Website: slack
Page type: payment
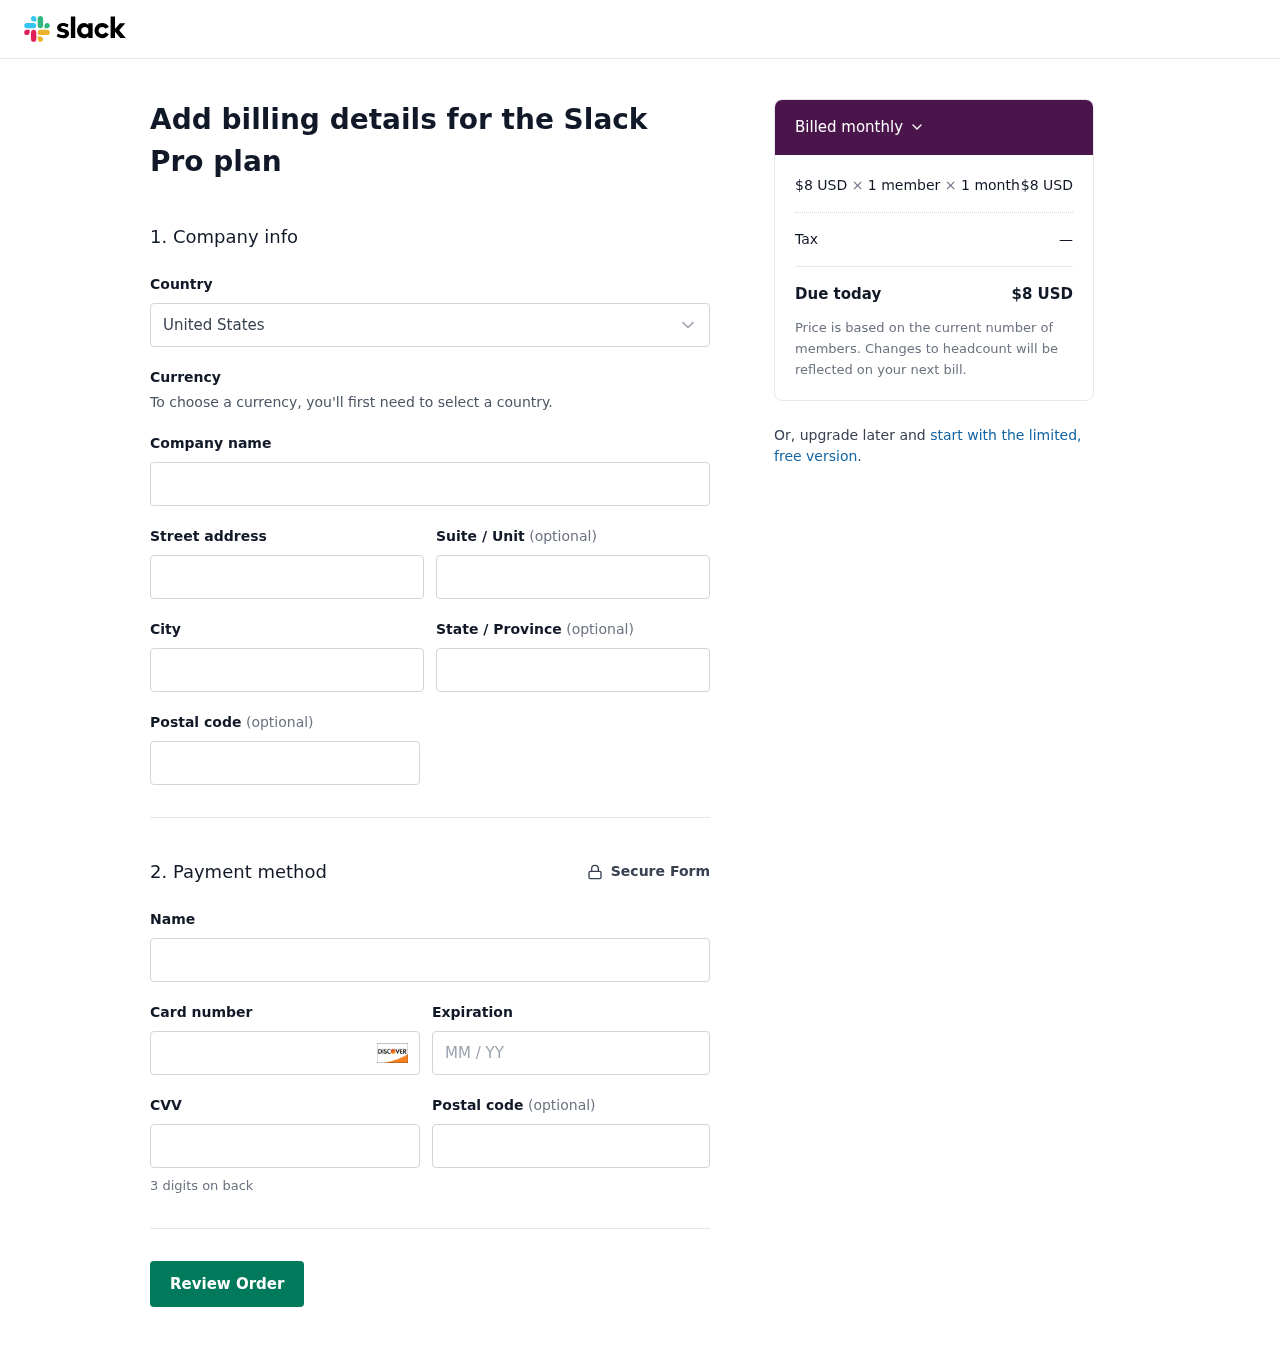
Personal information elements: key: PII_COUNTRY
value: United States
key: PII_STREET
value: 9802 Valerie Turnpike Apt. 885
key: PII_CITY
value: Nguyenfurt
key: PII_STATE
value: Rhode Island
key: PII_POSTCODE
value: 88611
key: PII_FULLNAME
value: Erica Porter
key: PII_CARD_NUMBER
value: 6011 1771 8236 2178
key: PII_CARD_EXPIRY
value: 11/28
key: PII_CARD_CVV
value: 229
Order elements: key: ORDER_PRICE_PER_MEMBER
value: $8 USD
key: ORDER_NUM_MEMBERS
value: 1 member
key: ORDER_NUM_MONTHS
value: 1 month
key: ORDER_SUBTOTAL
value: $8 USD
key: ORDER_TAX
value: —
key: ORDER_TOTAL
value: $8 USD